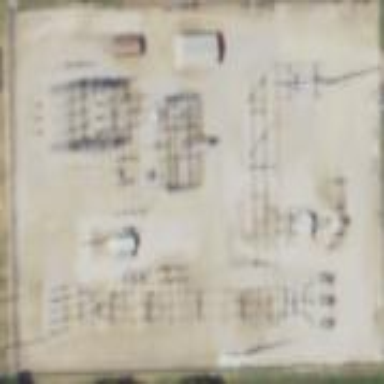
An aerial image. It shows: Distribution level power substation surrounded by fence.